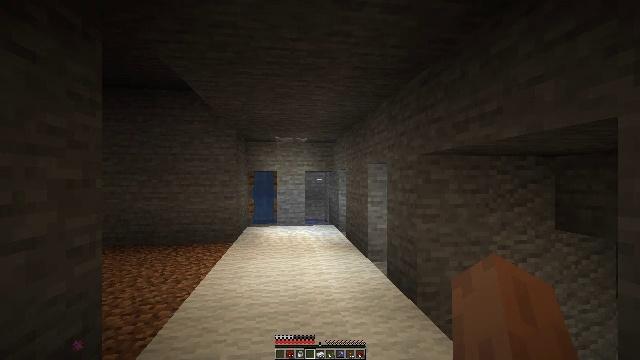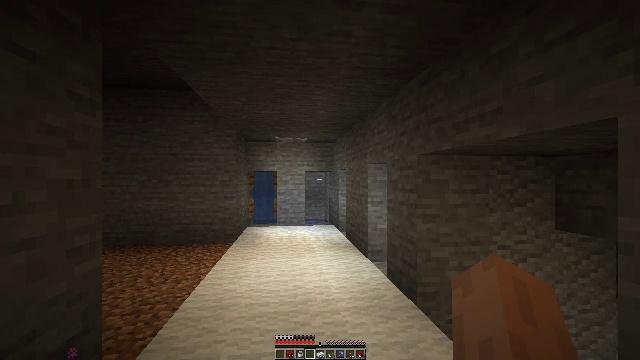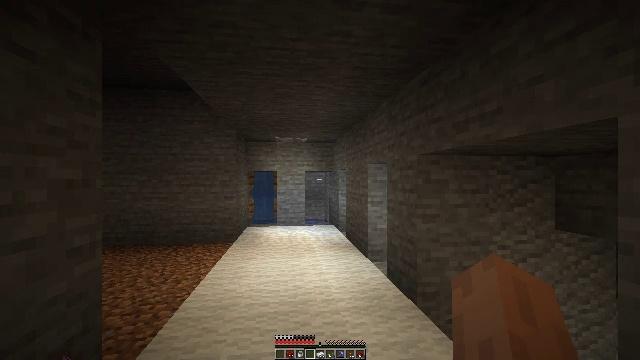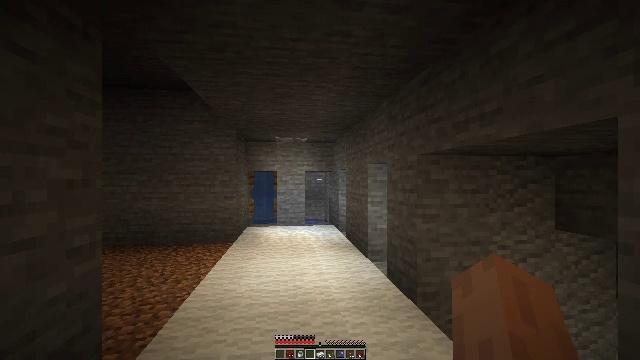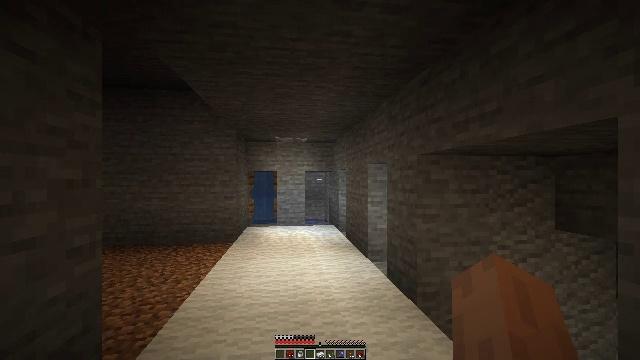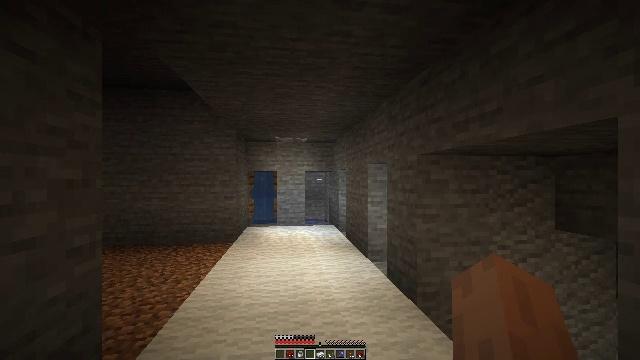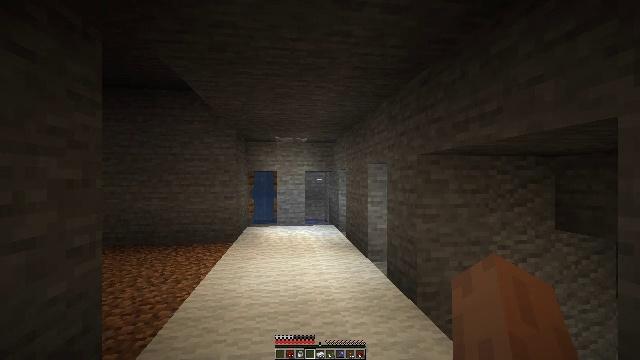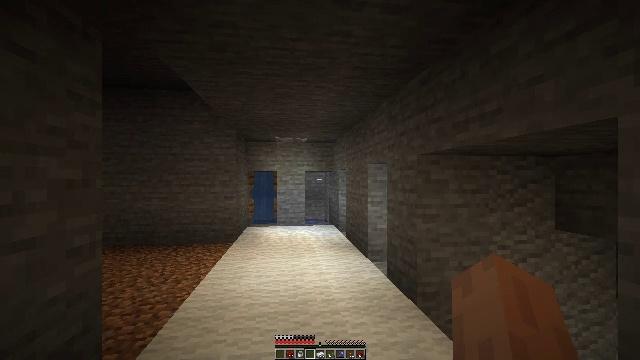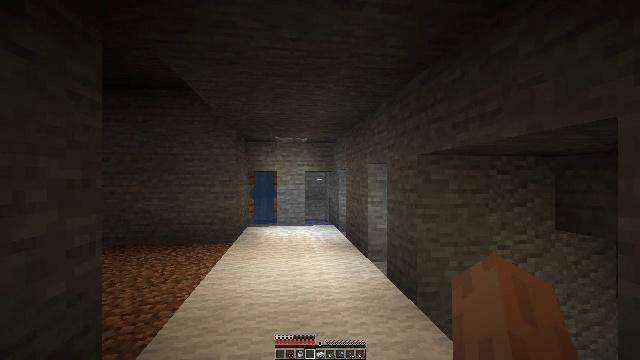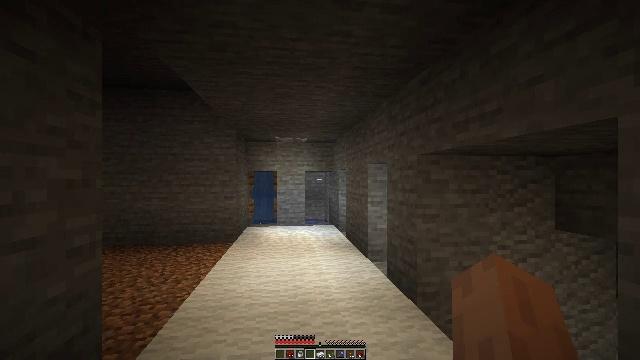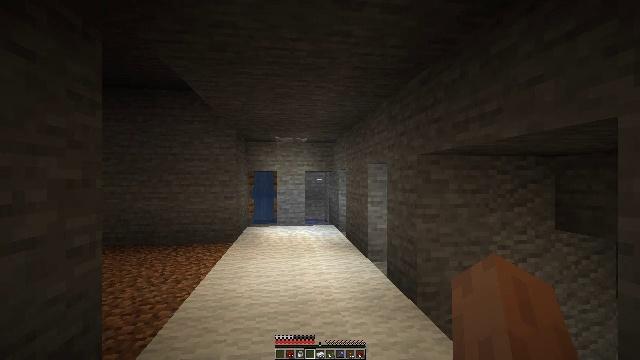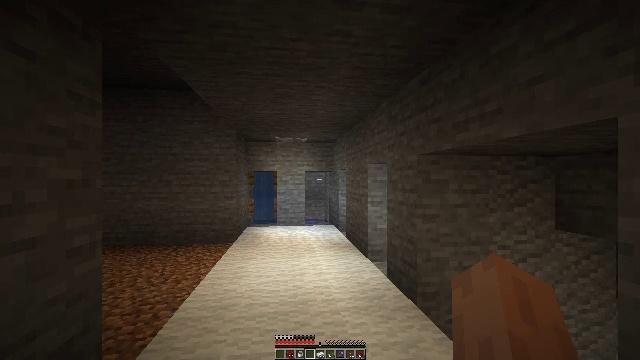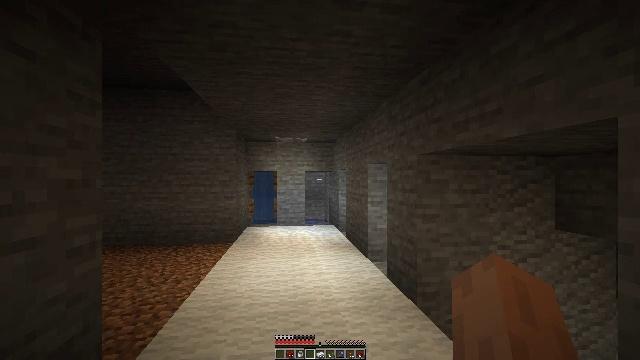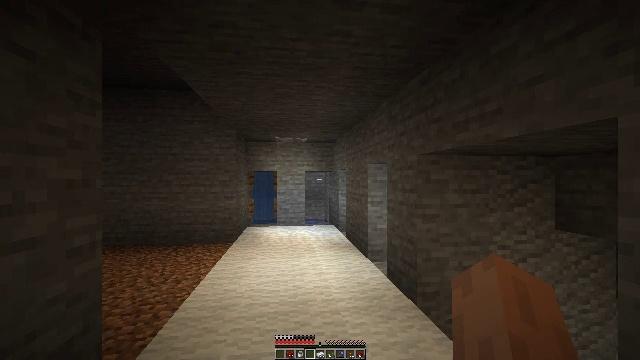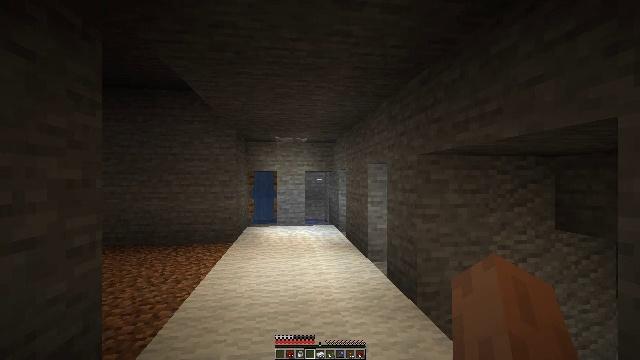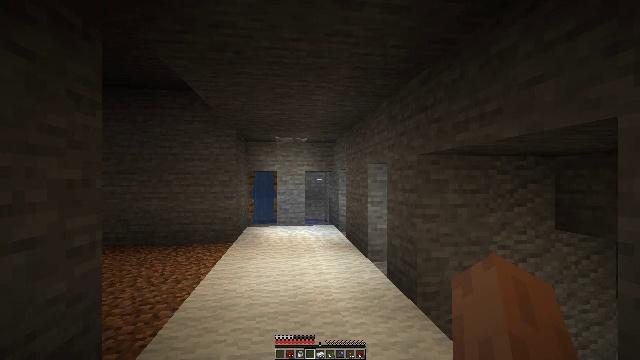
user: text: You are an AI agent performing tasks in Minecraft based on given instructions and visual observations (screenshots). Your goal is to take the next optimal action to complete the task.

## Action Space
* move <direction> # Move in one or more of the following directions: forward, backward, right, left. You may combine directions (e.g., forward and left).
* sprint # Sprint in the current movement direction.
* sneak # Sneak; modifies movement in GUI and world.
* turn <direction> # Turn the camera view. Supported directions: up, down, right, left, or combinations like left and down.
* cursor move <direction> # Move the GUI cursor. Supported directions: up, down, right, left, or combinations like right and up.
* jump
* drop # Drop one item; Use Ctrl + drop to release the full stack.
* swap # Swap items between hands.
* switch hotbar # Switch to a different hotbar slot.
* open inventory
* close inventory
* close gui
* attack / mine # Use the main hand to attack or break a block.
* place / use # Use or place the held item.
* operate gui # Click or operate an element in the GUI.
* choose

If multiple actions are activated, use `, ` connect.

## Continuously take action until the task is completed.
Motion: motion action
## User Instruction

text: Drop an iron ingot.
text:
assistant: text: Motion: no_op
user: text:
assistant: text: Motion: no_op
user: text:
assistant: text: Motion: no_op
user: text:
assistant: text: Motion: no_op
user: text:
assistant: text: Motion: no_op
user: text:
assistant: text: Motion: no_op
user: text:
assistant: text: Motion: no_op
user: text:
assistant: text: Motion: no_op
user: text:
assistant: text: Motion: no_op
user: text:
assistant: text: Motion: no_op
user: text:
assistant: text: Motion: no_op
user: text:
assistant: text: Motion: no_op
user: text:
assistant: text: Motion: no_op
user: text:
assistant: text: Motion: no_op
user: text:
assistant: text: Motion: no_op
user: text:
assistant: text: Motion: no_op
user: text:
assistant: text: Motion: no_op
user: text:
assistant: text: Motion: no_op
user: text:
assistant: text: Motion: no_op
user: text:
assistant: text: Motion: no_op
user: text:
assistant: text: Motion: no_op
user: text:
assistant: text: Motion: no_op
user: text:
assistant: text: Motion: no_op
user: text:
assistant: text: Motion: no_op
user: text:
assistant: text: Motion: no_op
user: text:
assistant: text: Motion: no_op
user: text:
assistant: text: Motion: no_op
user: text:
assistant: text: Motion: no_op
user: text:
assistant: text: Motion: no_op
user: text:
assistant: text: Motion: no_op